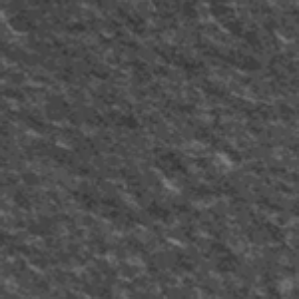
Label: frost